Field crop: maize
Growth stage: 2
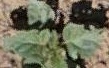
Species: datura